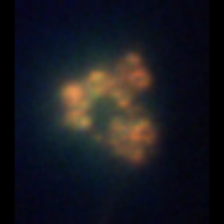
Taxon: Diatom_aggregate
Group: Diatoms